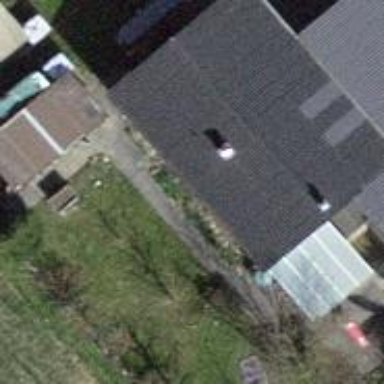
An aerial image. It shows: Detached building with tiled roof.